七年级 · 计数
如图为 $A, B$ 两家酒店去年下半年的月营业额折线统计图, 根据图中信息判断, 经营状况较好的是 $A$ 酒店, 你的理由是: $\qquad$ .

$A 、 B$ 两酒店 7 12 月月营业额的统计图

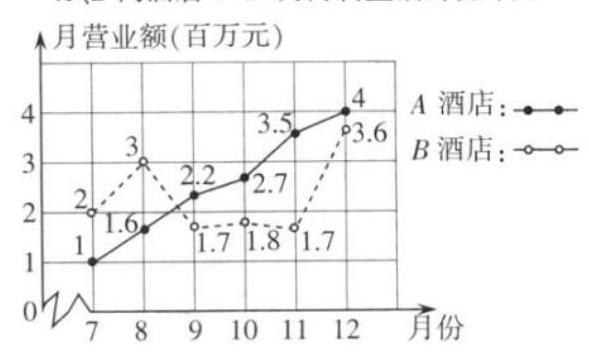
答案: 【答案】 $A$, 酒店营业额逐月稳定上升

【解析】

【分析】

本题考查折线统计图, 解题的关键是理解题意, 灵活运用所学知识解决问题.根据折线图的信息判断即可.

【解答】

解: 经营状况较好的是 $A$ 酒店, 你的理由是: $A$ 酒店营业额逐月稳定上升.

故答案为: $A$ 酒店营业额逐月稳定上升.